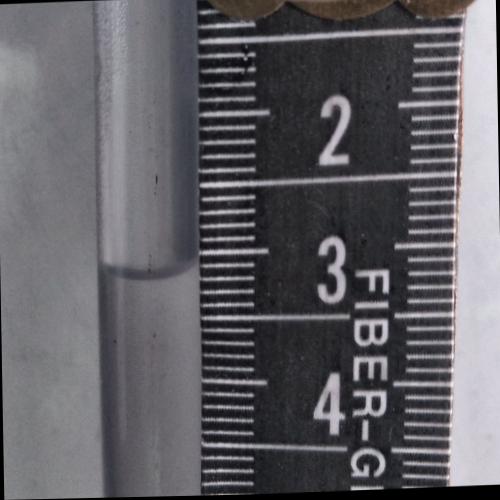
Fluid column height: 3.2 cm